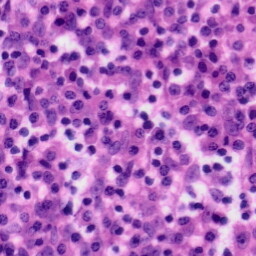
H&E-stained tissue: Tonsil